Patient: sex M, age 52
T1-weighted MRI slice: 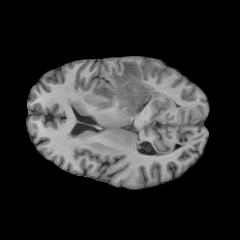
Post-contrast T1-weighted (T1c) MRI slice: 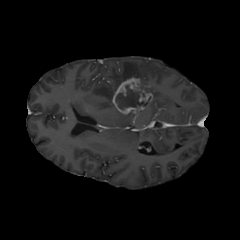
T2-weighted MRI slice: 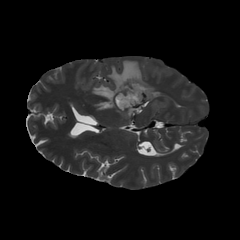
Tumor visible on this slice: yes
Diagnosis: Glioblastoma, IDH-wildtype
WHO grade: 4